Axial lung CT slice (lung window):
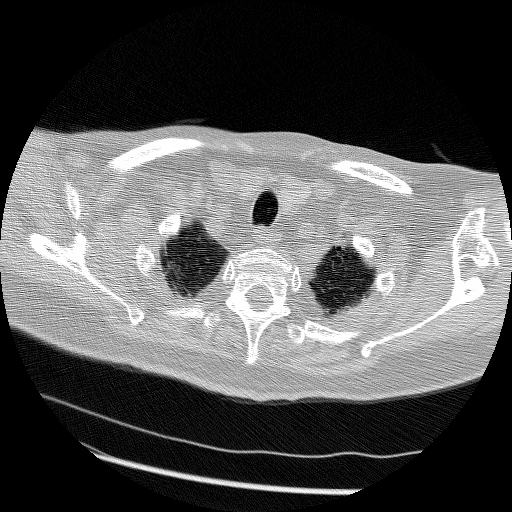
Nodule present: no